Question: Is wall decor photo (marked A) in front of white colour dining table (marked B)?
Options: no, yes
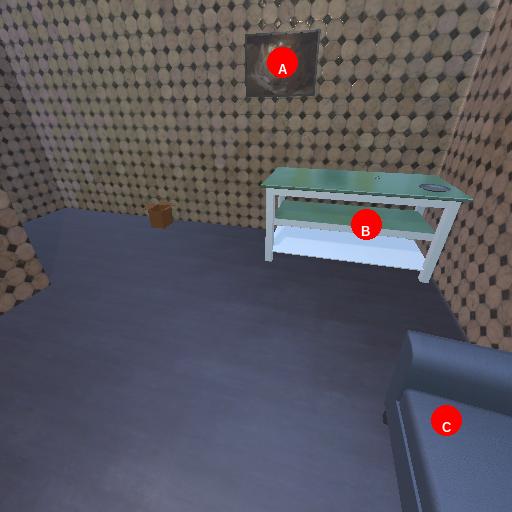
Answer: no